Question: I have a test graph here that I would like to tweak to make it look nicer.

Here is the graphviz (dot) source, 'test6.dot':
'''
digraph G {
ranksep=0.3; size="6.0,6.0";
node [fontsize=11];
subgraph clusterA {
X2 [shape=box];
node [style=filled];
1 -> 2 -> 3 -> X2 -> 5;
6;
7;
label = "A";
color=blue
}
X1 [shape=box];
subgraph clusterB {
node [style=filled];
8;
9;
10 -> 11 -> 12;
12 -> 9;
12 -> 8 -> 13;
13 -> 14;
label = "B";
color=blue
}
subgraph clusterC {
label = "C";
{
node [style="invis"];
gap;
}
node [shape=box];
edge [style="invis"];
X3 -> gap -> X4;
}
14 -> X4 -> 3;
6 -> X1 -> 10;
{ edge [dir="both"];
8 -> X3 -> 7;
}
9 -> X3
}
'''
Questions / changes I would like to make:
- '10 -> 11 -> 12 -> 8 -> 13 -> 14''1 -> 2 -> 3 -> X2 -> 5'- - - 'ranksep=0.3;''8 -> 13 -> 14''X3 -> gap -> X4'
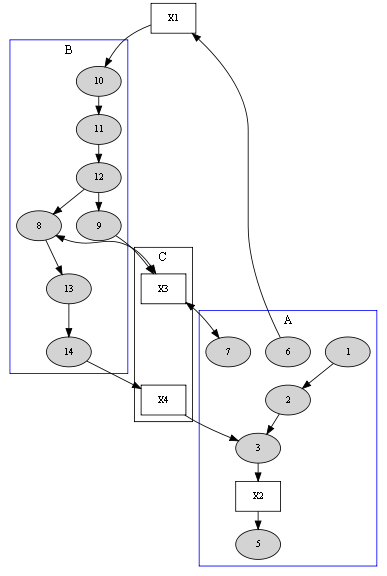
Answer: Below is the best I can do: phantom nodes and edges help. But I can't seem to encourage a particular ordering in the transverse direction (the other direction from rankdir).

'''
digraph G {
ranksep=0.3; size="6.0,6.0";
rankdir=TB;
node [fontsize=11];
subgraph clusterA {
X2 [shape=box];
label = "A";
color=blue;
node [style=filled];
/* force 1, 6, and 7 to be at the top together,
add enough phantoms to keep things in nice columns */
{
node [style="invis", label=""];
phantom3;
phantom4;
phantom5;
phantom6;
}
rank = same;
1 -> 2 -> 3 -> X2 -> 5;
edge [style="invis"];
6 -> phantom3 -> phantom5;
7 -> phantom4 -> phantom6;
}
subgraph clusterB {
node [style=filled];
label = "B";
color=blue;
/* create an invisible phantom node
to take up space */
{
node [style="invis",label=""];
phantom1;
phantom1b;
}
{ rank=same; 11;
phantom1;
}
10 -> 11 -> 12 -> 8 -> 13 -> 14;
12 -> 9;
phantom1 -> 9 -> phantom1b [style="invis"];
}
/* force X1 to be at the same vertical pos as 10
(this yields a warning though) */
{ rank = same;
X1 [shape=box];
10;
}
6 -> X1;
X1 -> 10 [weight=0.5];
subgraph clusterC {
label = "C";
phantom2 [style="invis", label=""];
node [shape=box];
edge [style="invis"];
X3 -> phantom2 -> X4;
}
9 -> X3 [weight=0.5];
{
edge [weight=20];
14 -> X4 -> 3;
3 -> X4 -> 14 [style="invis"];
/* add a reverse path so graphviz doesn't force 14 above X4 above 3 */
}
{
edge [dir="both", weight=20];
8 -> X3 -> 7;
7 -> X3 -> 8 [style="invis"];
edge [style="invis"];
X4 -> phantom6;
1 -> phantom2;
8 -> phantom2;
}
}
'''